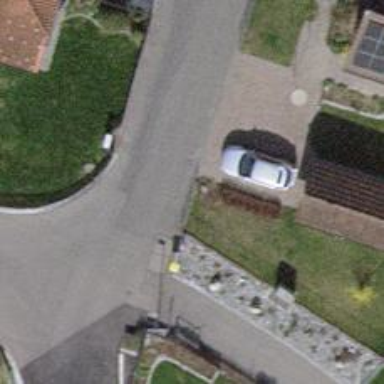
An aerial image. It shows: Post box is visible.